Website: home-depot
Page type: billing-address
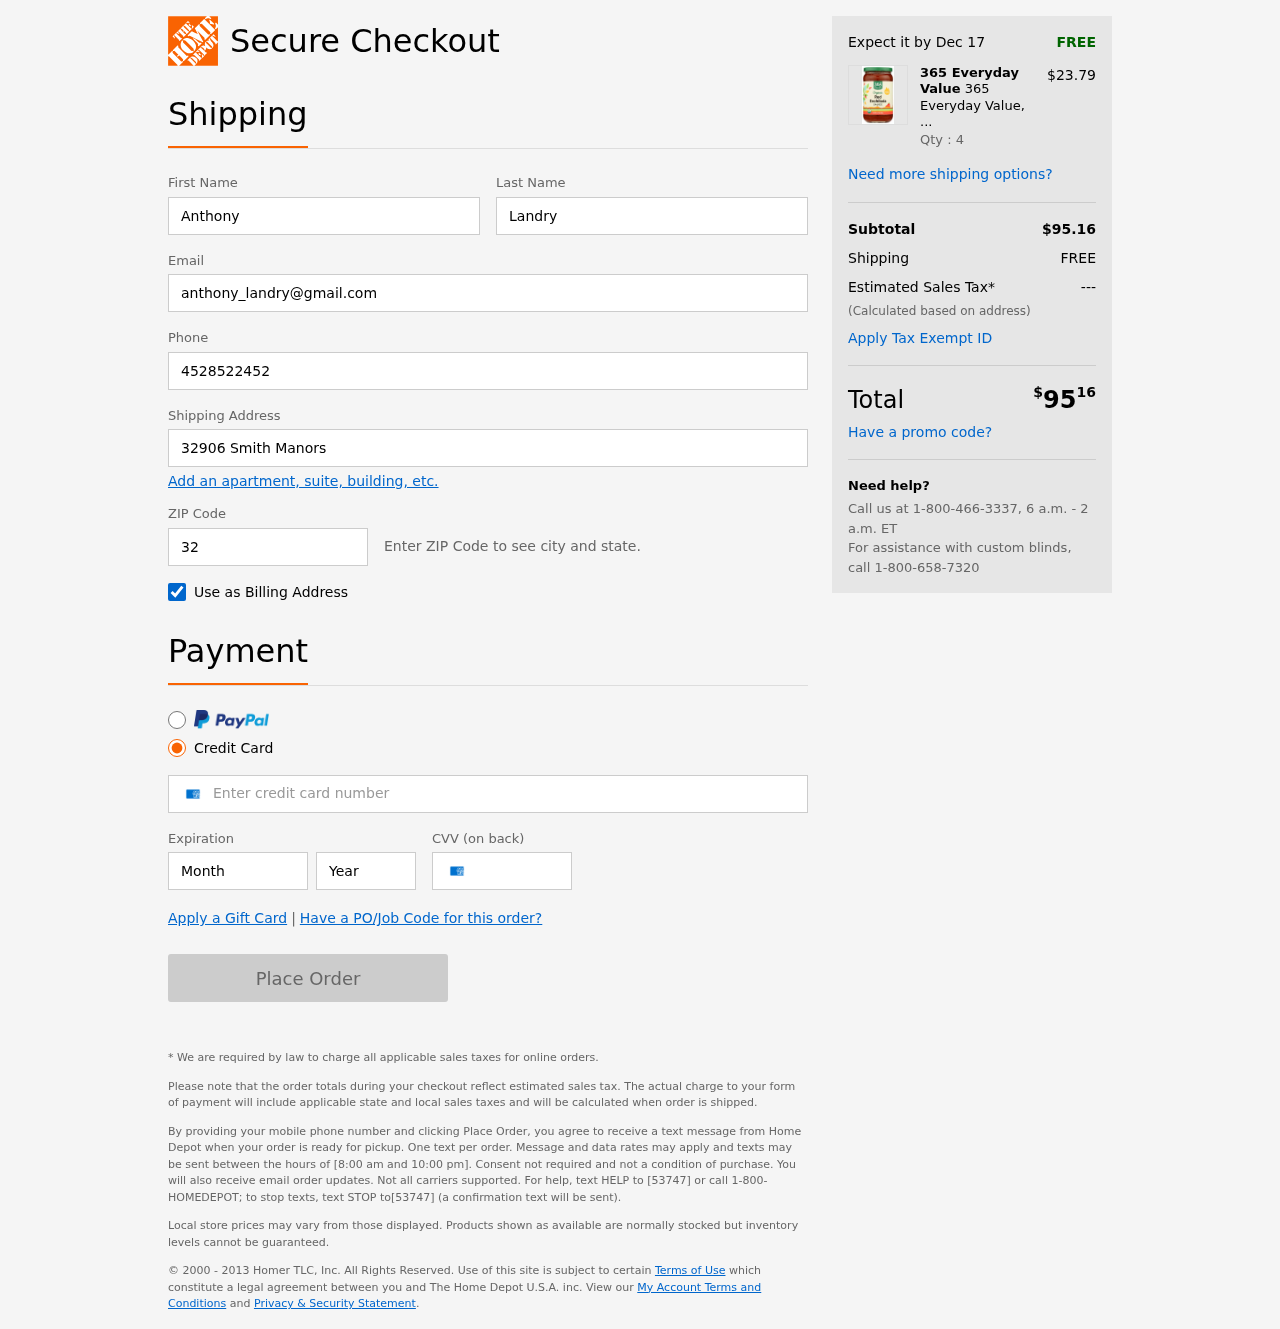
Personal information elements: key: PII_FIRSTNAME
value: Anthony
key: PII_LASTNAME
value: Landry
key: PII_EMAIL
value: anthony_landry@gmail.com
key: PII_PHONE
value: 4528522452
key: PII_STREET
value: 32906 Smith Manors
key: PII_POSTCODE
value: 32582
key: PII_CARD_NUMBER
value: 3446 9151 1125 289
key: PII_CARD_EXPIRY_MONTH
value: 11
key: PII_CARD_CVV
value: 5976
Product elements: key: PRODUCT1_BRAND
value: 365 Everyday Value
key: PRODUCT1_NAME
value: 365 Everyday Value, Organic Red Enchilada Sauce, 15.5 oz
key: PRODUCT1_PRICE
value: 23.79
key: PRODUCT1_QUANTITY
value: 4
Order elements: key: ORDER_DELIVERY_DATE
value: Dec 17
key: ORDER_SUBTOTAL
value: $95.16
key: ORDER_SHIPPING_COST
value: FREE
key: ORDER_TAX
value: ---
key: ORDER_TOTAL2
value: $9516